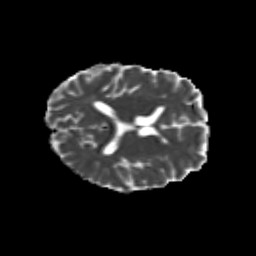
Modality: MD
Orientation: axial
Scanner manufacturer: siemens
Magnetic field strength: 3 T
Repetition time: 8.8 s
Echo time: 0.085 s